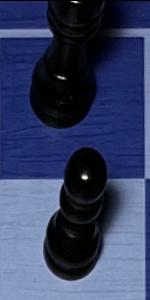
Label: Pawn_Black